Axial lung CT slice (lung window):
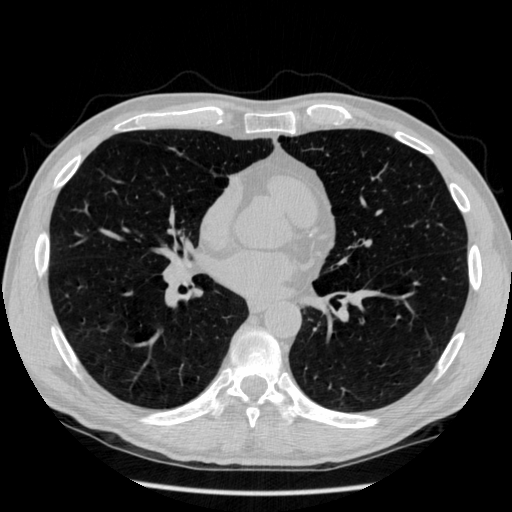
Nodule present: no